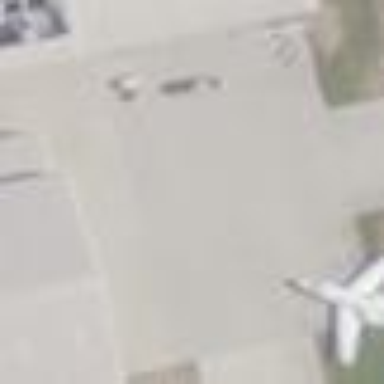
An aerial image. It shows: Apron at the airport.